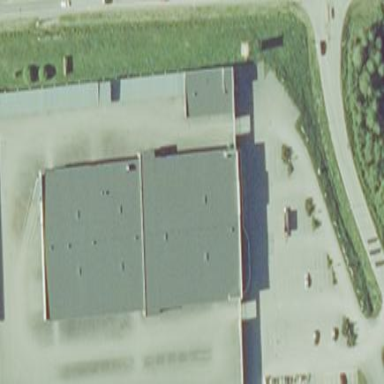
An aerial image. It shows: Building.